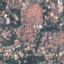
Land use / land cover: Residential